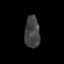
Tissue: skin
Cell type: Epithelial cells
Senescence score: 0.2572
Nuclear area (px): 472
Mean DAPI intensity: 66.068